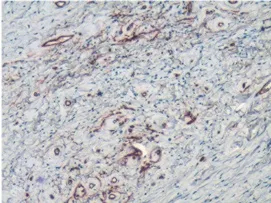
Partial CD34.
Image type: pathology (immunostaining)